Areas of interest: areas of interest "Badminton Court"
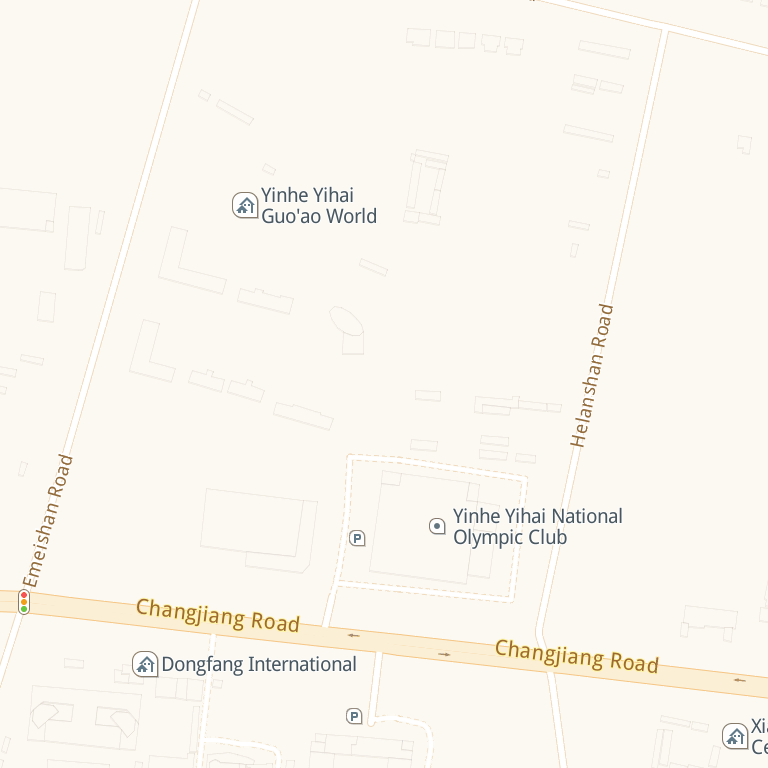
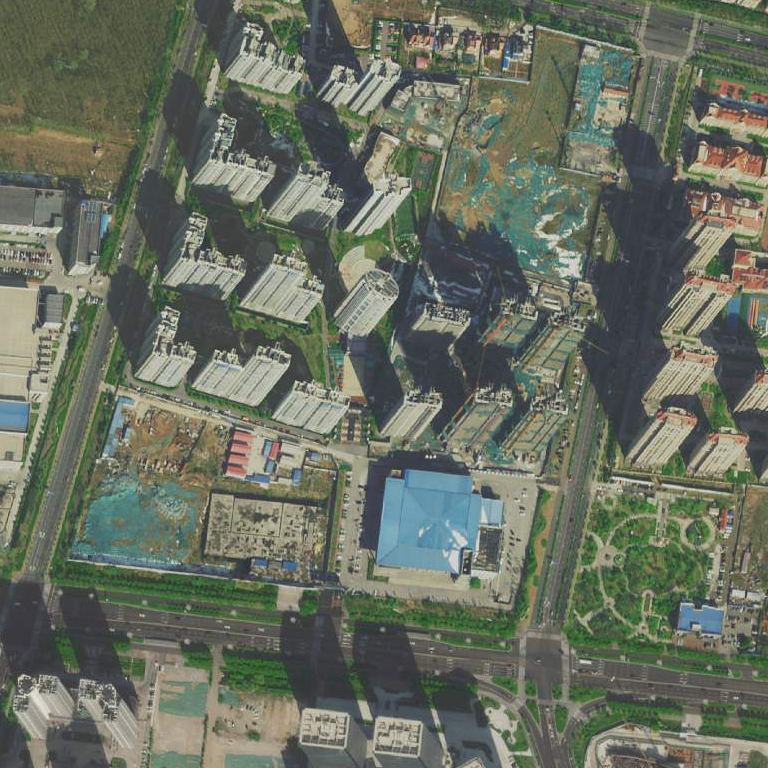